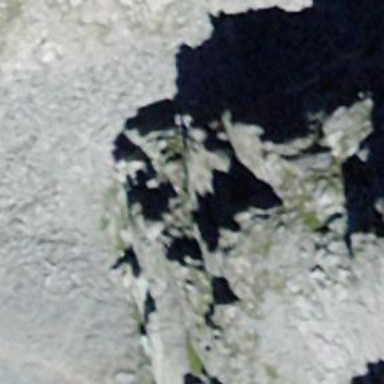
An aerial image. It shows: Cliff in nature.